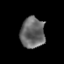
Tissue: prostate
Cell type: T cells
Senescence score: 0.3136
Nuclear area (px): 730
Mean DAPI intensity: 105.001